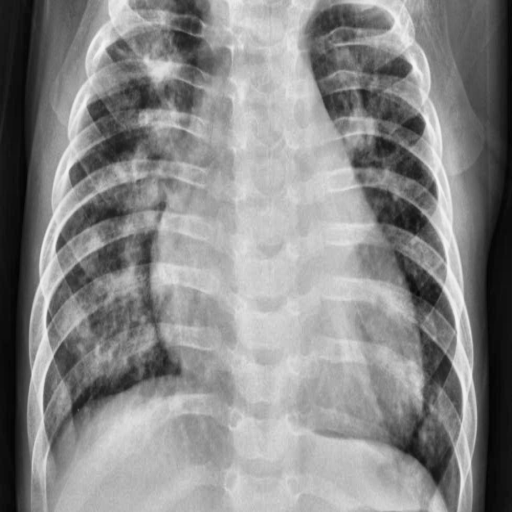
Finding: PNEUMONIA